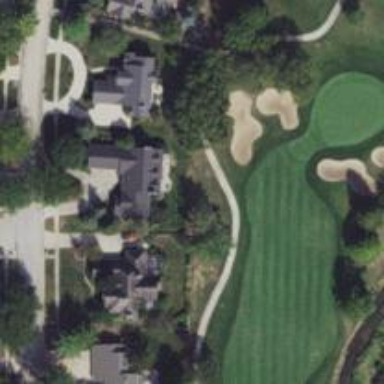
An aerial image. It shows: Footway that doubles as golf path.